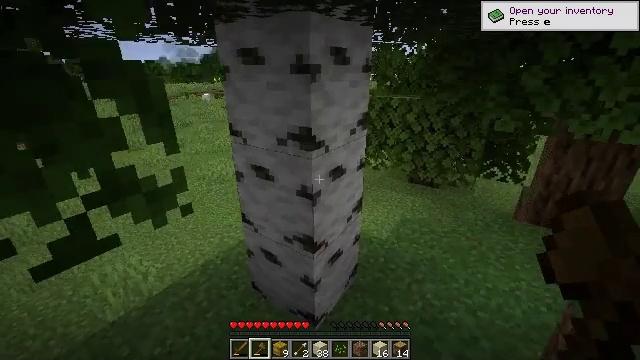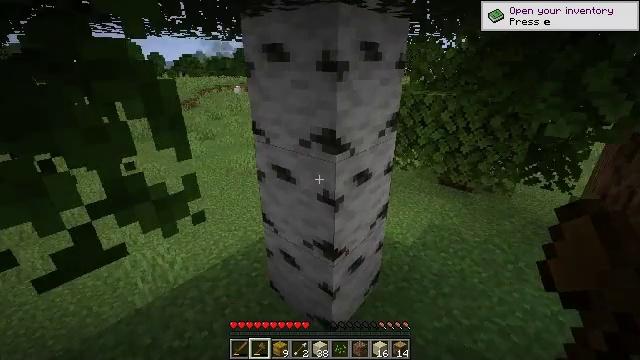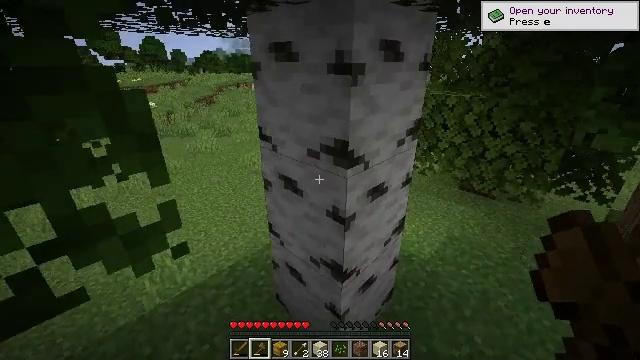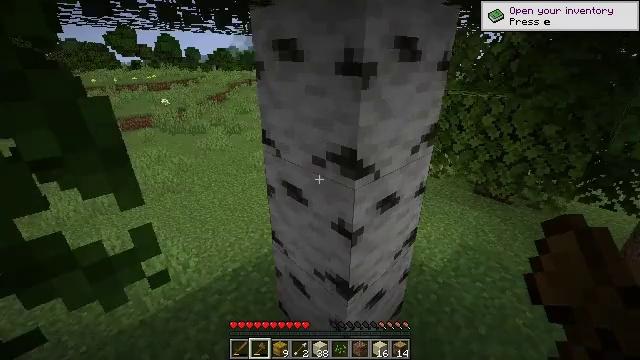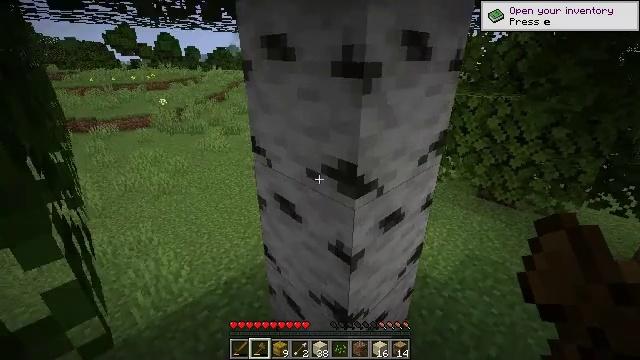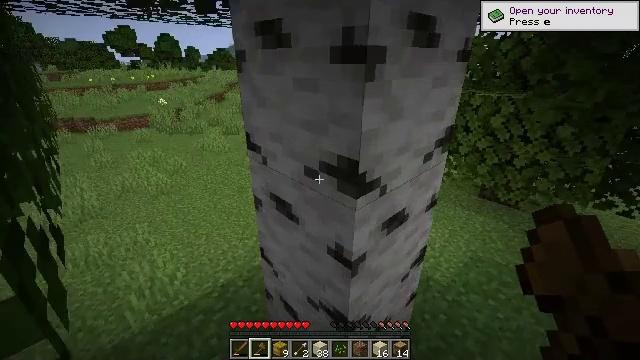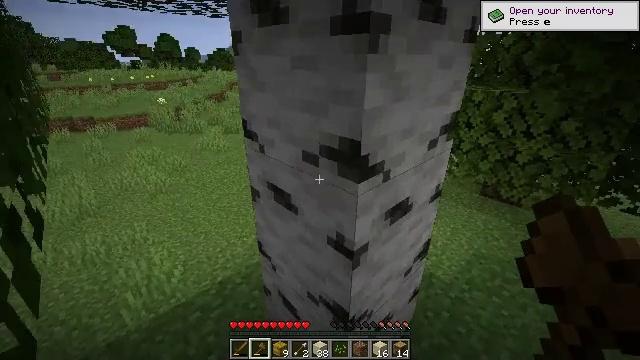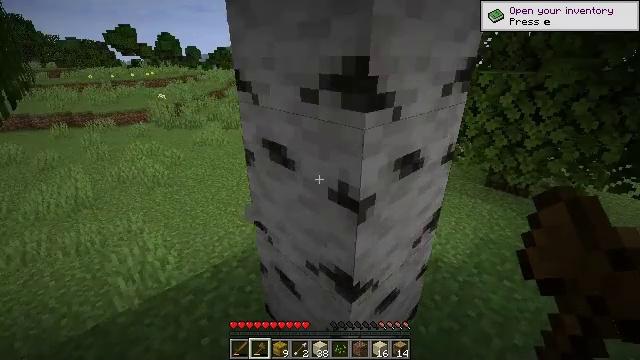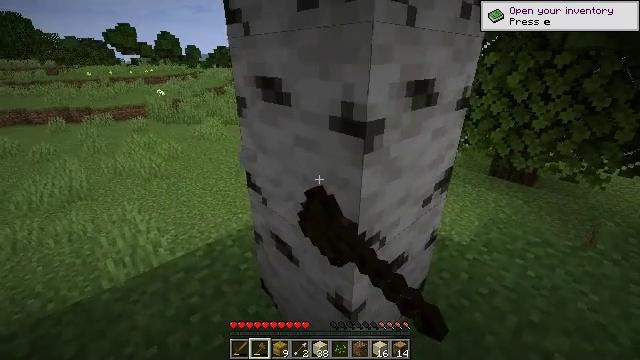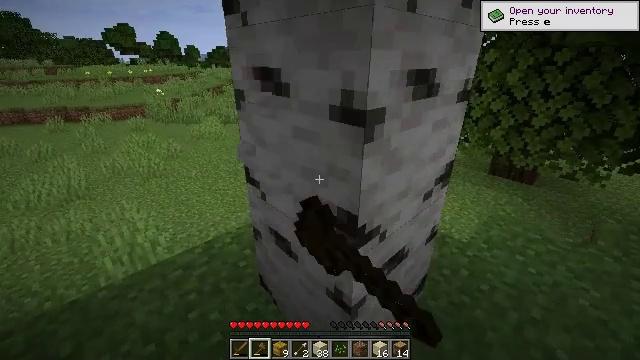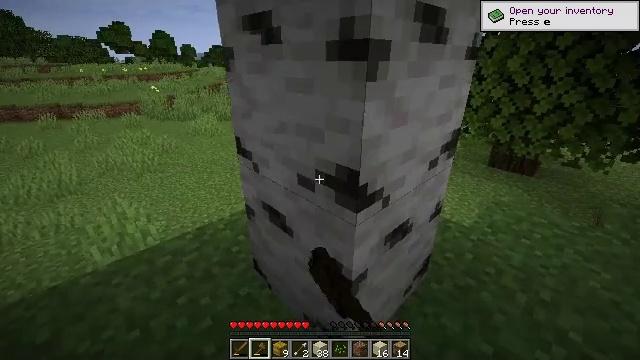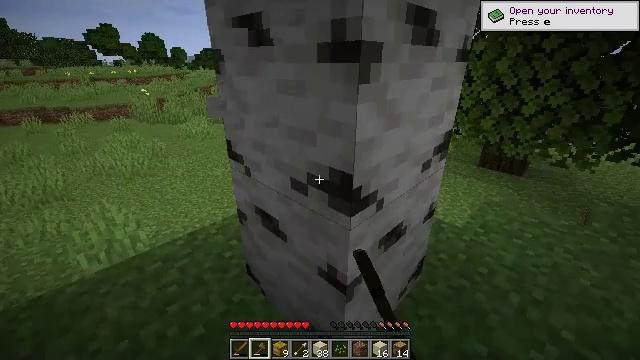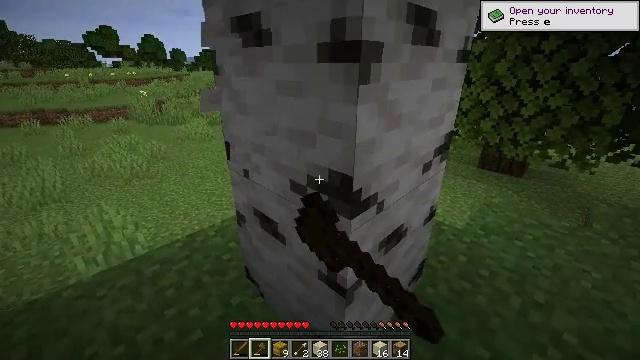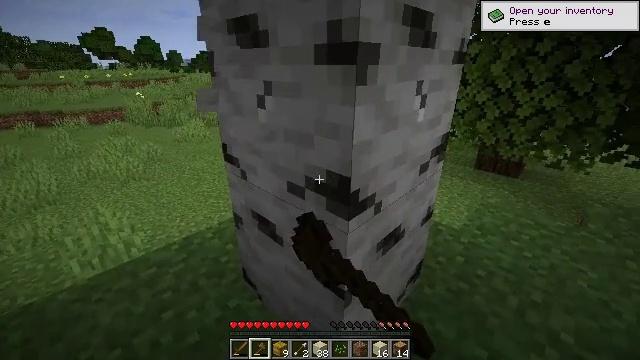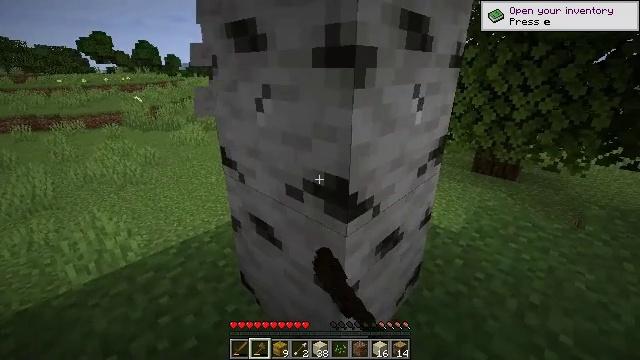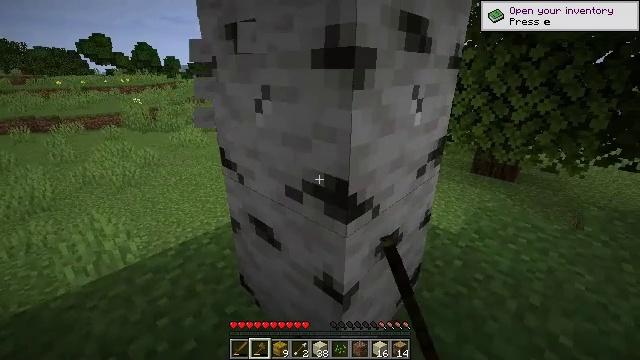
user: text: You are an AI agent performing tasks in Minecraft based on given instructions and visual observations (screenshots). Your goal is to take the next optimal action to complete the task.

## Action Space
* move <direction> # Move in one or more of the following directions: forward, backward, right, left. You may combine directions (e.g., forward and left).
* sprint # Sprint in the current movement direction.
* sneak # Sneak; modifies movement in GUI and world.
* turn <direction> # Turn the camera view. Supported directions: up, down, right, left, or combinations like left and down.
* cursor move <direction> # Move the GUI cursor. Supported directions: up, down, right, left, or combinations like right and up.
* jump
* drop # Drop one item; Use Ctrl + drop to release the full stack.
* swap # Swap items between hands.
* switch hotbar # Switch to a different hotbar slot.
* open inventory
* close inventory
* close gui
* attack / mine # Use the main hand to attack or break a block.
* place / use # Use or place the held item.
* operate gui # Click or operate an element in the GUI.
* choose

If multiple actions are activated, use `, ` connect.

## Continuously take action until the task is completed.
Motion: motion action
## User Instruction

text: Break the birch log in the forest.
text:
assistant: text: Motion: move forward, turn left and down
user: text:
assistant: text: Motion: move forward, turn left
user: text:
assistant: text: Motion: move forward, turn left
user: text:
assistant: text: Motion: no_op
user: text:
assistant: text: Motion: no_op
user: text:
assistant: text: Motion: no_op
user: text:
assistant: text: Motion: attack / mine
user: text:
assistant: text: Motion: attack / mine
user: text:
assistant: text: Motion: attack / mine
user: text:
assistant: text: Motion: attack / mine
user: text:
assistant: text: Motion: turn right, attack / mine
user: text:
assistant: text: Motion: attack / mine
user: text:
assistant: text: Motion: attack / mine
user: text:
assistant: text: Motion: attack / mine
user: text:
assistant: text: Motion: attack / mine
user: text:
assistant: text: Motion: turn up, attack / mine
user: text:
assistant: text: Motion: turn right and up, attack / mine
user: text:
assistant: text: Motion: attack / mine
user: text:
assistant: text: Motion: attack / mine
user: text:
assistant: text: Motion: turn right, attack / mine
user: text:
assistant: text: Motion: attack / mine
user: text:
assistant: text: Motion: attack / mine
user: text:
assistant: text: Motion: attack / mine
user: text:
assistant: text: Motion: attack / mine
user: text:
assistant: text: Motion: attack / mine
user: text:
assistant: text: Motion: attack / mine
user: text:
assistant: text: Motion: attack / mine
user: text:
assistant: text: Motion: attack / mine
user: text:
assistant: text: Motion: attack / mine
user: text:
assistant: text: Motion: attack / mine